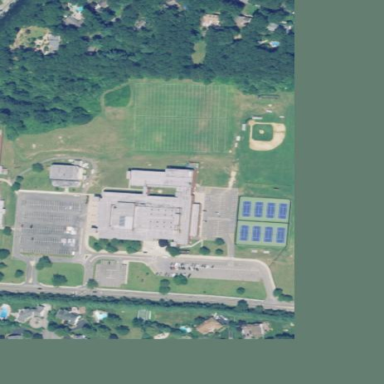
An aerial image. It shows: School.